Question: So I managed to query my posts however they break/not aligned properly underneath after the first 2 columns. So I want to insert 2 posts per row, sorry if my explanation is really bad.
'''
$loop = new WP_Query( array( 'post_type' => 'team') ); ?>
<?php while ( $loop->have_posts() ) : $loop->the_post(); ?>
<!-- <div class="large-6 columns"> -->
<div class="row">
<div class="large-3 columns">
<?php if ( has_post_thumbnail()) : // Check if thumbnail exists ?>
<?php echo get_the_post_thumbnail($page->ID, 'medium'); ?>
<?php else: // use this image to fill the thumbnail ?>
<img src="http://placehold.it/350x150">
<?php endif; ?>
</div>
<div class="large-9 columns">
<div class="panel radius">
<h3><?php the_title(); ?></h3>
<p><?php the_content(); ?></p>
<?php edit_post_link(); // Always handy to have Edit Post Links available ?>
</div>
</div>
</div>
<!-- </div> -->
<?php endwhile; ?>
'''
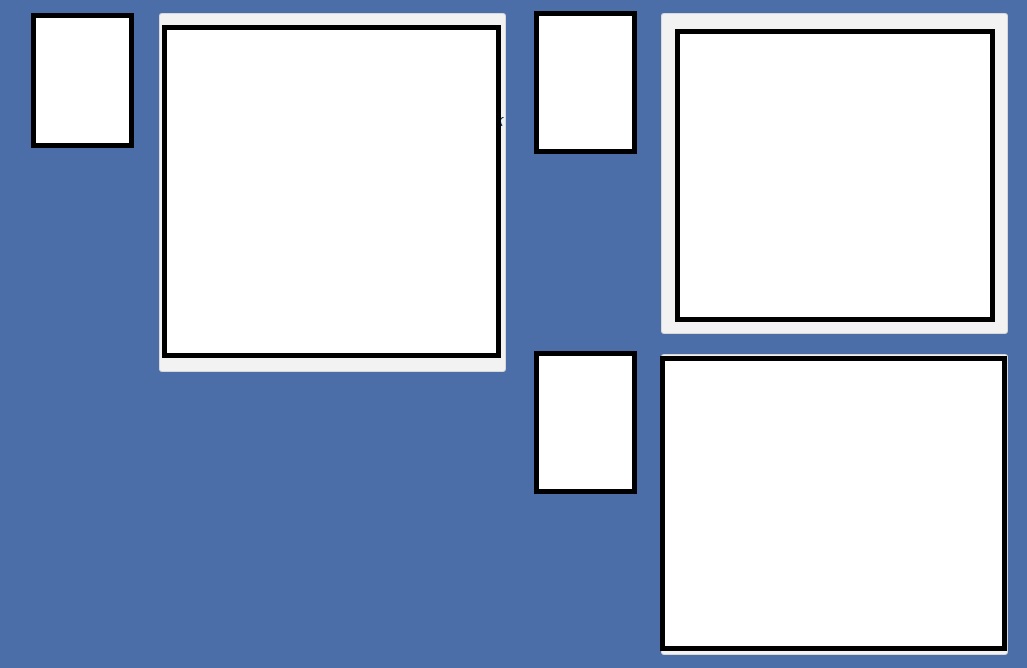
Answer: Not a zurb user, but i expect you need to start a new row every 2 posts:
'''
$loop = new WP_Query( array( 'post_type' => 'team') );
$counter=0;
?>
<?php while ( $loop->have_posts() ) : $loop->the_post(); $counter++;?>
<div class="row">
<div class="large-3 columns">
<?php if ( has_post_thumbnail()) : // Check if thumbnail exists ?>
<?php echo get_the_post_thumbnail($page->ID, 'medium'); ?>
<?php else: // use this image to fill the thumbnail ?>
<img src="http://placehold.it/350x150">
<?php endif; ?>
</div>
<div class="large-9 columns">
<div class="panel radius">
<h3><?php the_title(); ?></h3>
<p><?php the_content(); ?></p>
<?php edit_post_link(); // Always handy to have Edit Post Links available ?>
</div>
</div>
</div>
<?php
//close row div and start another every 2 posts
if ($counter%2==0):?>
</div><div class="row">
<?php endif;?>
<?php endwhile; ?>
'''